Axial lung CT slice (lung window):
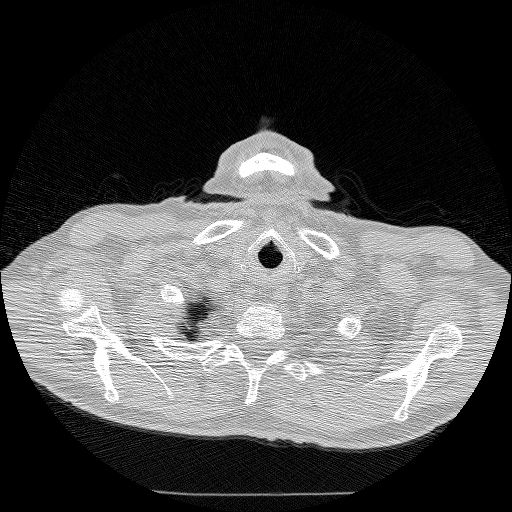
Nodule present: no